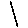
Label: line